Question: I'm using a canvas to create a multiply effect (with a blue triangle) when hover over an image.
The problem is that the image that is static is automatically fitted to its container but the image that is inside the canvas it's bigger, although the triangle it's right size.
This is my canvas code:
'''
function to_canvas(im,w,h){
var isIE8 = $.browser.msie && +$.browser.version === 8;
var canvas;
var imageBottom;
var im_w = w;
var im_h = h;
var imgData;
var pix;
var pixcount = 0;
var paintrow = 0;
var multiplyColor = [70, 116, 145];
var x_offset = Math.floor(($('#'+im).attr('width') - im_w)/2);
var y_offset = Math.floor(($('#'+im).attr('height') - im_h)/2);
if ( isIE8 ) {
$('<div />' , {
'id' : 'div-'+im,
'class' : 'pseudo_canvas'
}).css({
'width' : im_w,
'height' : im_h
}).insertBefore('#'+im);
$('#'+im).appendTo('#div-'+im).fadeIn();
$('' , {
'src' : '/img/blueborder.png',
'class' : 'blueborder'
}).css({
}).insertBefore('#'+im);
$('#'+im).appendTo('#div-'+im).fadeIn();
}else{
imageBottom = document.getElementById(im);
canvas = document.createElement('canvas');
canvas.width = im_w;
canvas.height = im_h;
imageBottom.parentNode.insertBefore(canvas, imageBottom);
ctx = canvas.getContext('2d');
ctx.drawImage(imageBottom, -x_offset , -y_offset);
imgData = ctx.getImageData(0, 0, canvas.width, canvas.height);
pix = imgData.data;
for (var i = 0 ; i < pix.length; i += 4) {
if(pixcount > im_w - (im_h - paintrow) ){
pix[i ] = multiply(multiplyColor[0], pix[i ]);
pix[i+1] = multiply(multiplyColor[1], pix[i+1]);
pix[i+2] = multiply(multiplyColor[2], pix[i+2]);
}
if(pixcount < im_w-1){
pixcount++;
}else{
paintrow++;
pixcount = 0;
}
}
ctx.putImageData(imgData, 0, 0);
/* $('#'+im).remove(); */
}
}
function multiply(topValue, bottomValue){
return (topValue + 50) * bottomValue / 255;
}
'''
With this script:
'''
$(window).load(function(){
$('.featured_img img').each(function(index){
var randval = (index+1)*0;
var _this = $(this)
setTimeout(function(){
_this.attr('id' , 'banner' + index);
to_canvas('banner' + index, 620, 344);
}, randval)
})
});
'''
This is the problem (bigger image on hover, the blue multiply triangle has the right size though):

And this is the markup (the images will always have different sizes, that's why it's auto fit to the container):
'''
<div class="featured_img">
<img class="fittobox" src="img/slide2.jpg" alt="quisom1" width="843" height="390" />
</div>
'''
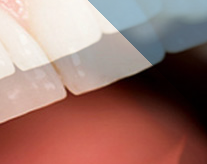
Answer: you can change this:
'''
else{
imageBottom = document.getElementById(im);
canvas = document.createElement('canvas');
canvas.width = im_w;
canvas.height = im_h;
imageBottom.parentNode.insertBefore(canvas, imageBottom);
ctx = canvas.getContext('2d');
ctx.drawImage(imageBottom, -x_offset , -y_offset);
imgData = ctx.getImageData(0, 0, canvas.width, canvas.height);
pix = imgData.data;
for (var i = 0 ; i < pix.length; i += 4) {
if(pixcount > im_w - (im_h - paintrow) ){
pix[i ] = multiply(multiplyColor[0], pix[i ]);
pix[i+1] = multiply(multiplyColor[1], pix[i+1]);
pix[i+2] = multiply(multiplyColor[2], pix[i+2]);
}
if(pixcount < im_w-1){
pixcount++;
}else{
paintrow++;
pixcount = 0;
}
}
ctx.putImageData(imgData, 0, 0);
/* $('#'+im).remove(); */
}
'''
for
'''
else{
imageBottom = document.getElementById(im);
canvas = document.createElement('canvas');
canvas.width = im_w;
canvas.height = im_h;
imageBottom.parentNode.insertBefore(canvas, imageBottom);
ctx = canvas.getContext('2d');
//set canvas image to the same size and position of '.featured_img im'
//ctx.drawImage(IMAGE, TOP, LEFT, WIDTH, HEIGHT);
ctx.drawImage(imageBottom, parseFloat($('#'+im).css('left')),parseFloat($('#'+im).css('top')),$('#'+im).attr('width'),$('#'+im).attr('height'));
imgData = ctx.getImageData(0, 0, canvas.width, canvas.height);
pix = imgData.data;
for (var i = 0 ; i < pix.length; i += 4) {
if(pixcount > im_w - (im_h - paintrow) ){
pix[i ] = multiply(multiplyColor[0], pix[i ]);
pix[i+1] = multiply(multiplyColor[1], pix[i+1]);
pix[i+2] = multiply(multiplyColor[2], pix[i+2]);
}
if(pixcount < im_w-1){
pixcount++;
}else{
paintrow++;
pixcount = 0;
}
}
ctx.putImageData(imgData, 0, 0);
}
'''
ctx.drawImage(); can set image width and height like
ctx.drawImage(image,x,y,width,height);